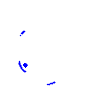
Particle: proton